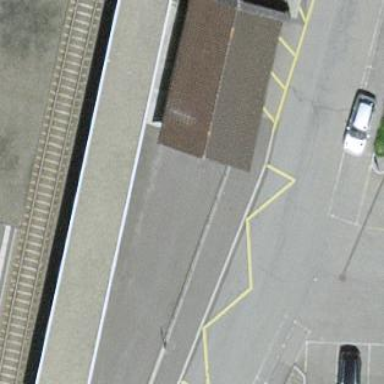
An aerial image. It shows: Transportation building with gabled roof.